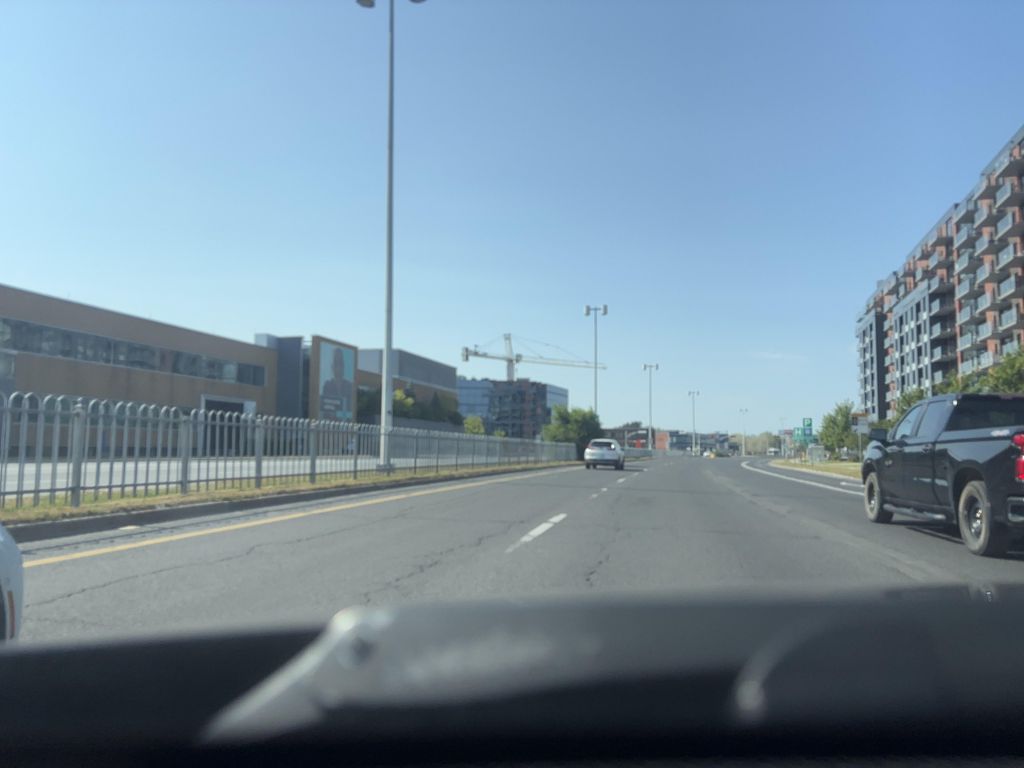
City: montreal